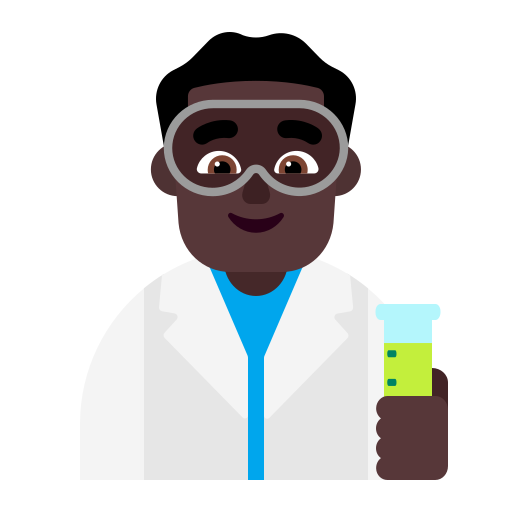
man scientist flat dark